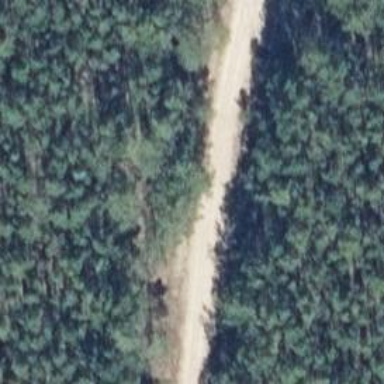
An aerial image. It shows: Sandy track road with grade4 tracktype.